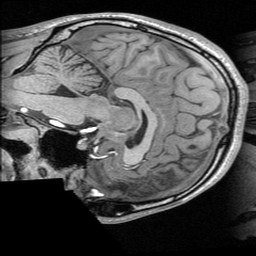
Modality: T1w
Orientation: sagittal